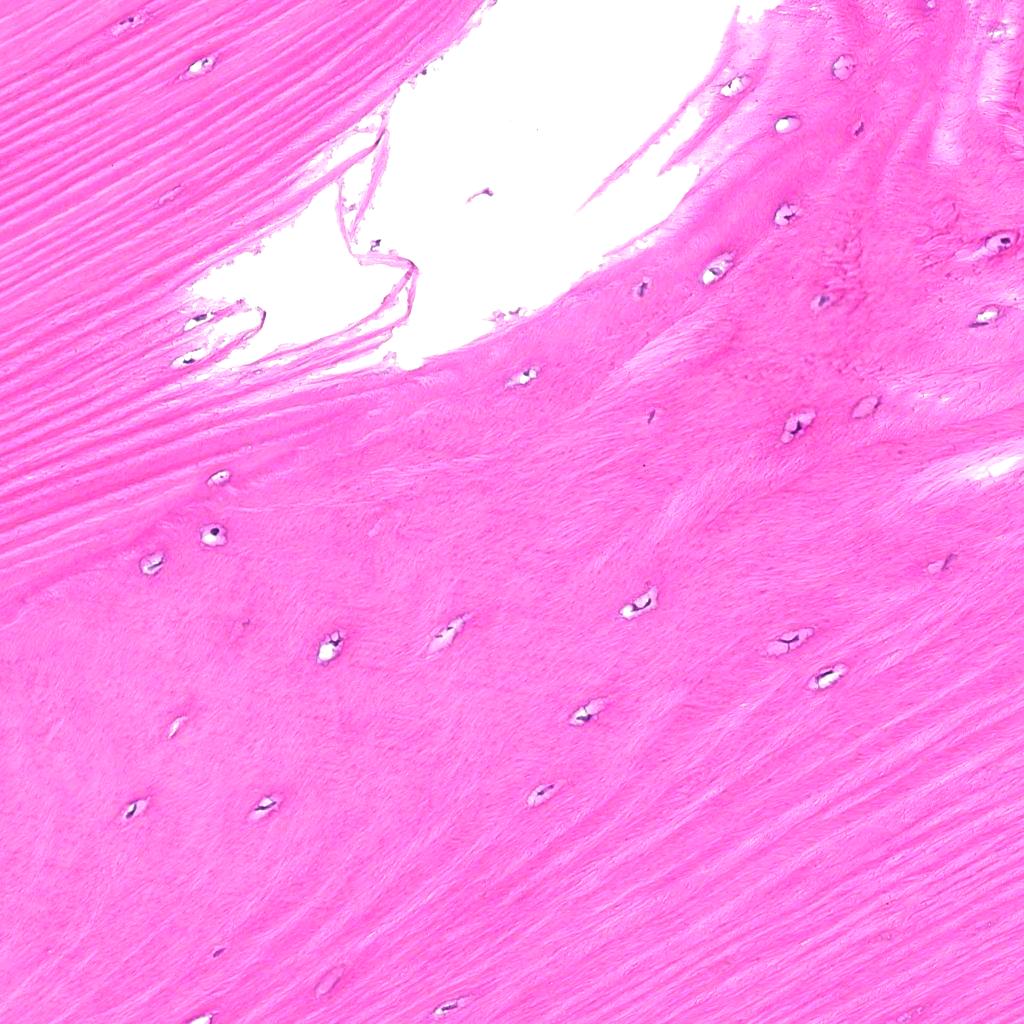
Label: Non-Tumor